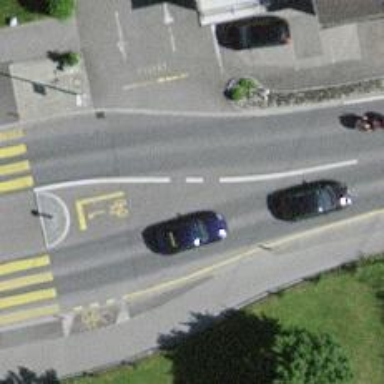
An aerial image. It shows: Public transport stop position.